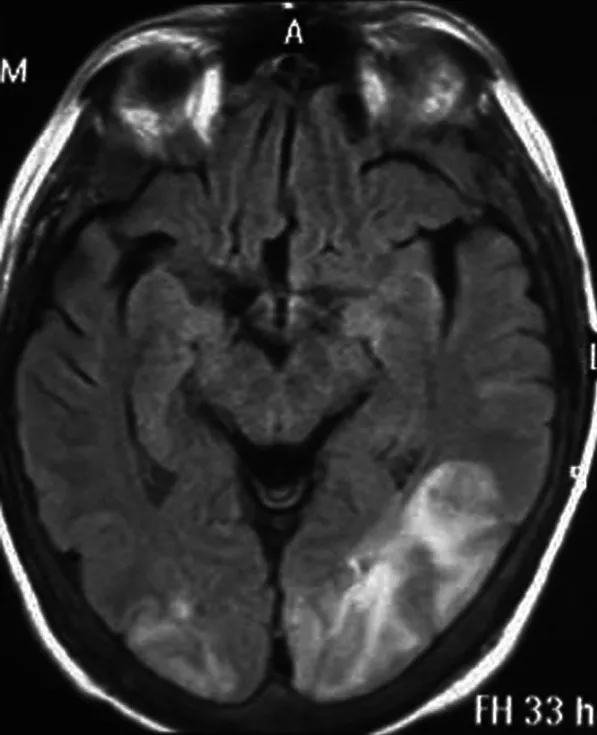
Brain MRI FLAIR Bilateral parieto-occipital hyperintese lesions.
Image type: radiology (mri)